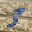
Label: 3